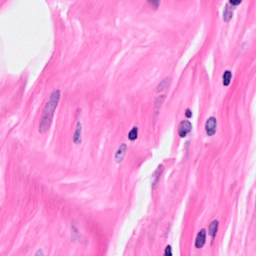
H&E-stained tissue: Breast